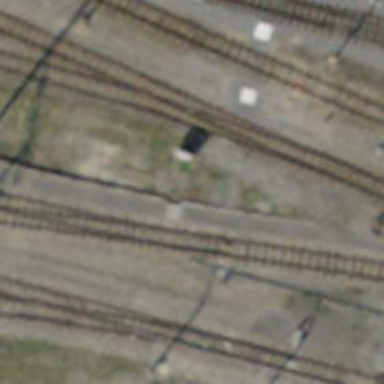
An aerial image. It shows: Railway switch.